Field crop: maize
Growth stage: 2
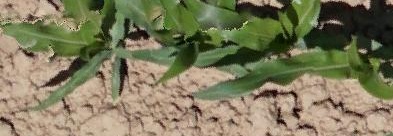
Species: maize